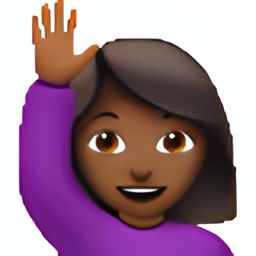
Name: woman raising hand type 5
Emoji: 🙋🏾‍♀️
Group: People & Body
Sub-group: person-gesture